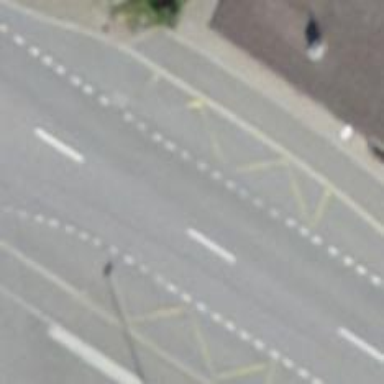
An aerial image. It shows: Bus stop with stop position for public transport.